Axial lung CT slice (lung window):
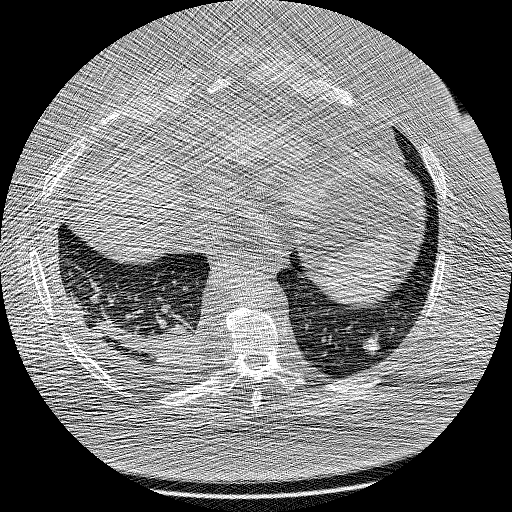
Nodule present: yes
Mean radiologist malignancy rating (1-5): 3.25